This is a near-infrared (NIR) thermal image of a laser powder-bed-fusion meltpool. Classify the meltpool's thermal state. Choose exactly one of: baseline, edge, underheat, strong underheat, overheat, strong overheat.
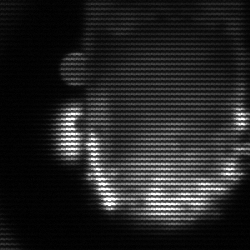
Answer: baseline